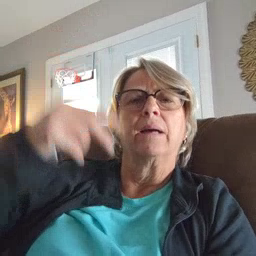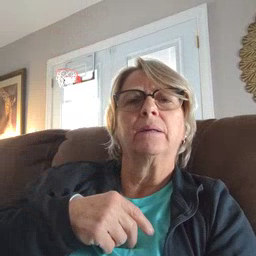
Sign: high